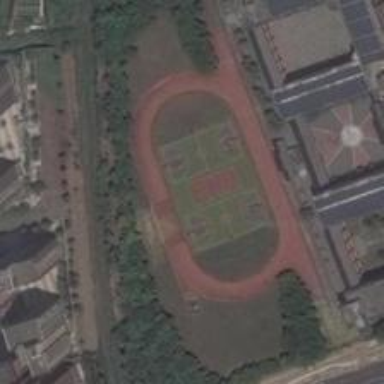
Two basketball courts are surrounded by orange runway and dense woods .